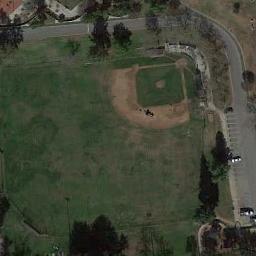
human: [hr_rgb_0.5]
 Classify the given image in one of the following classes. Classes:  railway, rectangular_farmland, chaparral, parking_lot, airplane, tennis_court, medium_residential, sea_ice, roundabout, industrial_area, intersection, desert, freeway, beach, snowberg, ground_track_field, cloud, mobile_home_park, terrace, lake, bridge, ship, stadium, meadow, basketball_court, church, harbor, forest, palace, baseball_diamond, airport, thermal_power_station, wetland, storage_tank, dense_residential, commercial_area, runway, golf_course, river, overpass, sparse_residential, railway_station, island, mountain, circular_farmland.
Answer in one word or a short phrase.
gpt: baseball_diamond